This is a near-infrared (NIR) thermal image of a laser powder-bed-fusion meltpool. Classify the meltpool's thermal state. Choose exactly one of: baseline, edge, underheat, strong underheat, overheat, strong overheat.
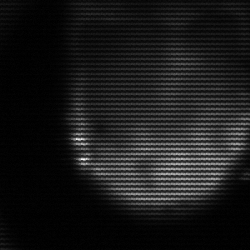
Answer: edge